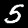
Digit: 5